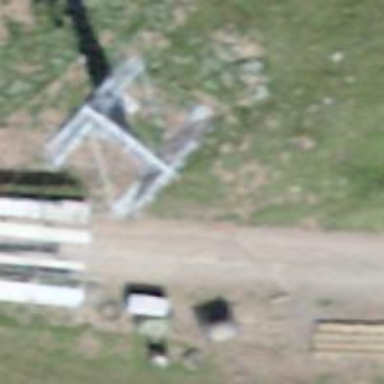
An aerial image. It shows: Pylon used for aerialway.